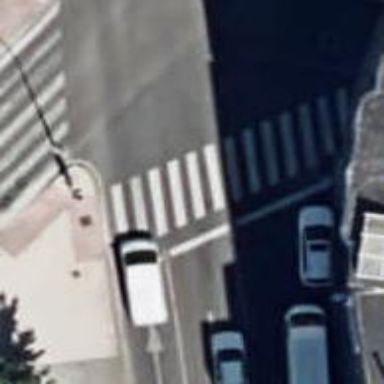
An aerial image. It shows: Crossing with traffic signals.